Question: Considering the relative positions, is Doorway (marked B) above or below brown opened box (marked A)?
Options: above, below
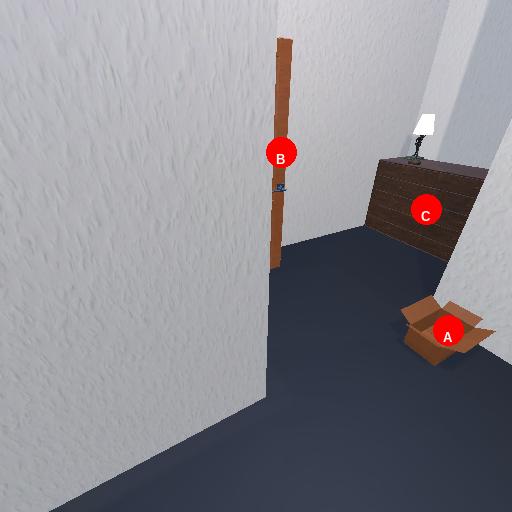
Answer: above